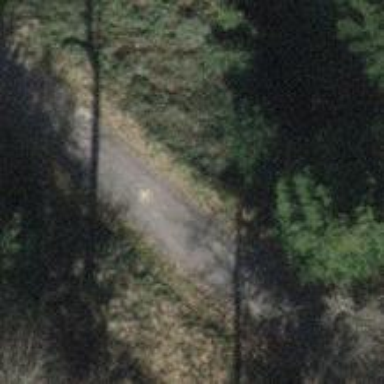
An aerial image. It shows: Track with compacted grade 2 surface.